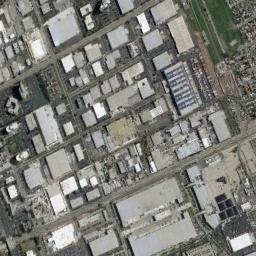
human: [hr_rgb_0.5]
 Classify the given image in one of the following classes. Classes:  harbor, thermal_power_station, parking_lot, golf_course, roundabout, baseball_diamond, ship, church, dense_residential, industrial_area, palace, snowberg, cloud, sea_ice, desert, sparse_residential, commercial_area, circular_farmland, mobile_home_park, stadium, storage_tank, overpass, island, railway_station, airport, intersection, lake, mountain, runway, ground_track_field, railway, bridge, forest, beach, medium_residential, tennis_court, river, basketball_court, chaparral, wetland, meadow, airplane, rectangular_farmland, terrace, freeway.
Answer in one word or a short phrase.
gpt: industrial_area